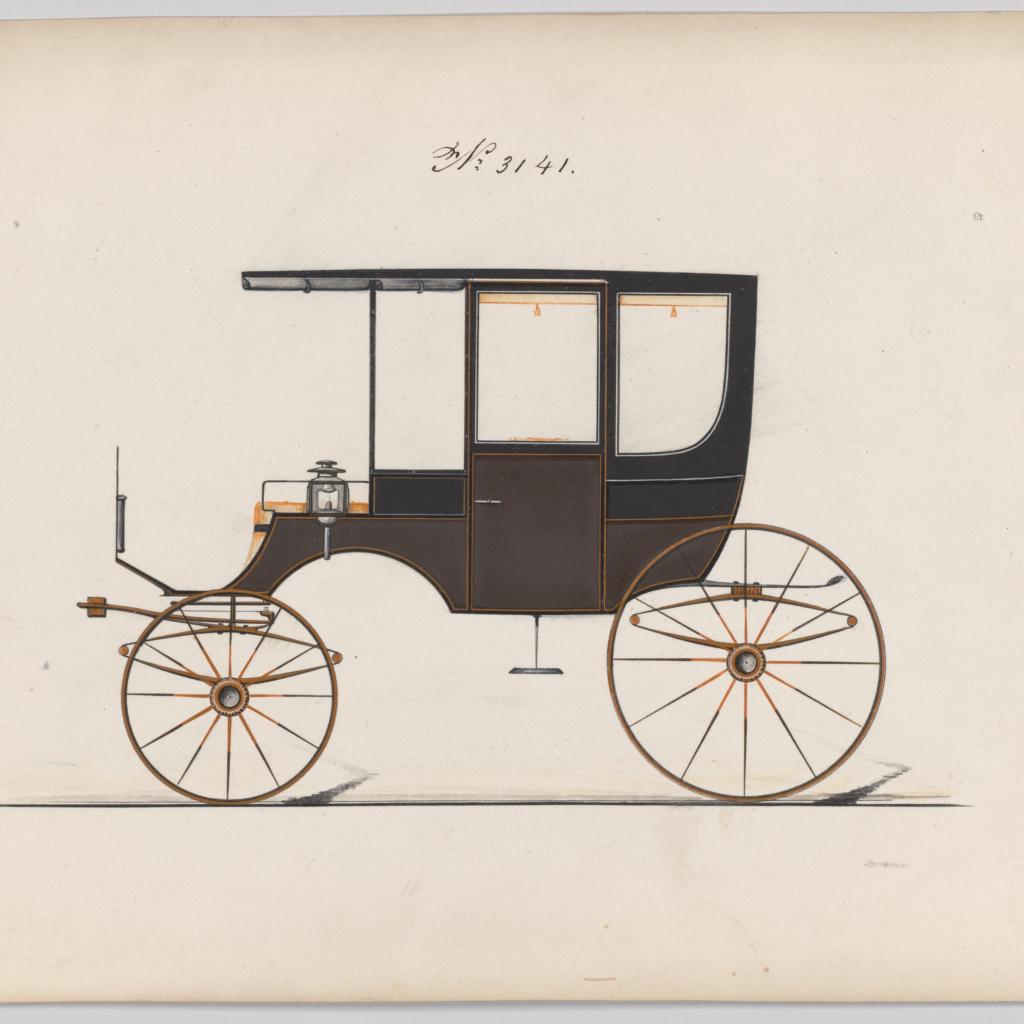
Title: Design for 6 seat Rockaway, no. 3141
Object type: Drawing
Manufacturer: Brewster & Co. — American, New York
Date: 1875
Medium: Pen and black ink, watercolor ans gouache with gum arabic.
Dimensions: Sheet: 6 7/8 x 9 7/8 in. (17.5 x 25.1 cm)
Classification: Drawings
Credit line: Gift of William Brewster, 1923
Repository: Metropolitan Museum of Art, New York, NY